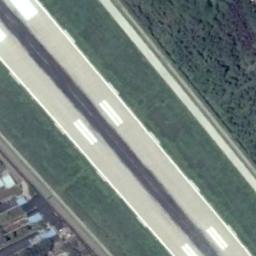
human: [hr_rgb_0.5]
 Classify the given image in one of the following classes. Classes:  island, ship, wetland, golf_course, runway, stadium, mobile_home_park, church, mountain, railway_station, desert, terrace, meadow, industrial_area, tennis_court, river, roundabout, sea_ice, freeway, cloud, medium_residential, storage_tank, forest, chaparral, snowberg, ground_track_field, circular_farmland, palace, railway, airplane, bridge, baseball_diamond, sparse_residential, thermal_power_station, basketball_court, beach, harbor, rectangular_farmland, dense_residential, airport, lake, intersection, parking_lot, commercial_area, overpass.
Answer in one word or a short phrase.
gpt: runway